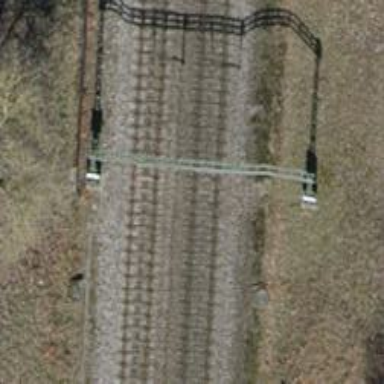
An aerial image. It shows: Milestone along the railway track with catenary mast.